Question:
> write the post order of the above BST
I,m confusing it starts with 50 or 60
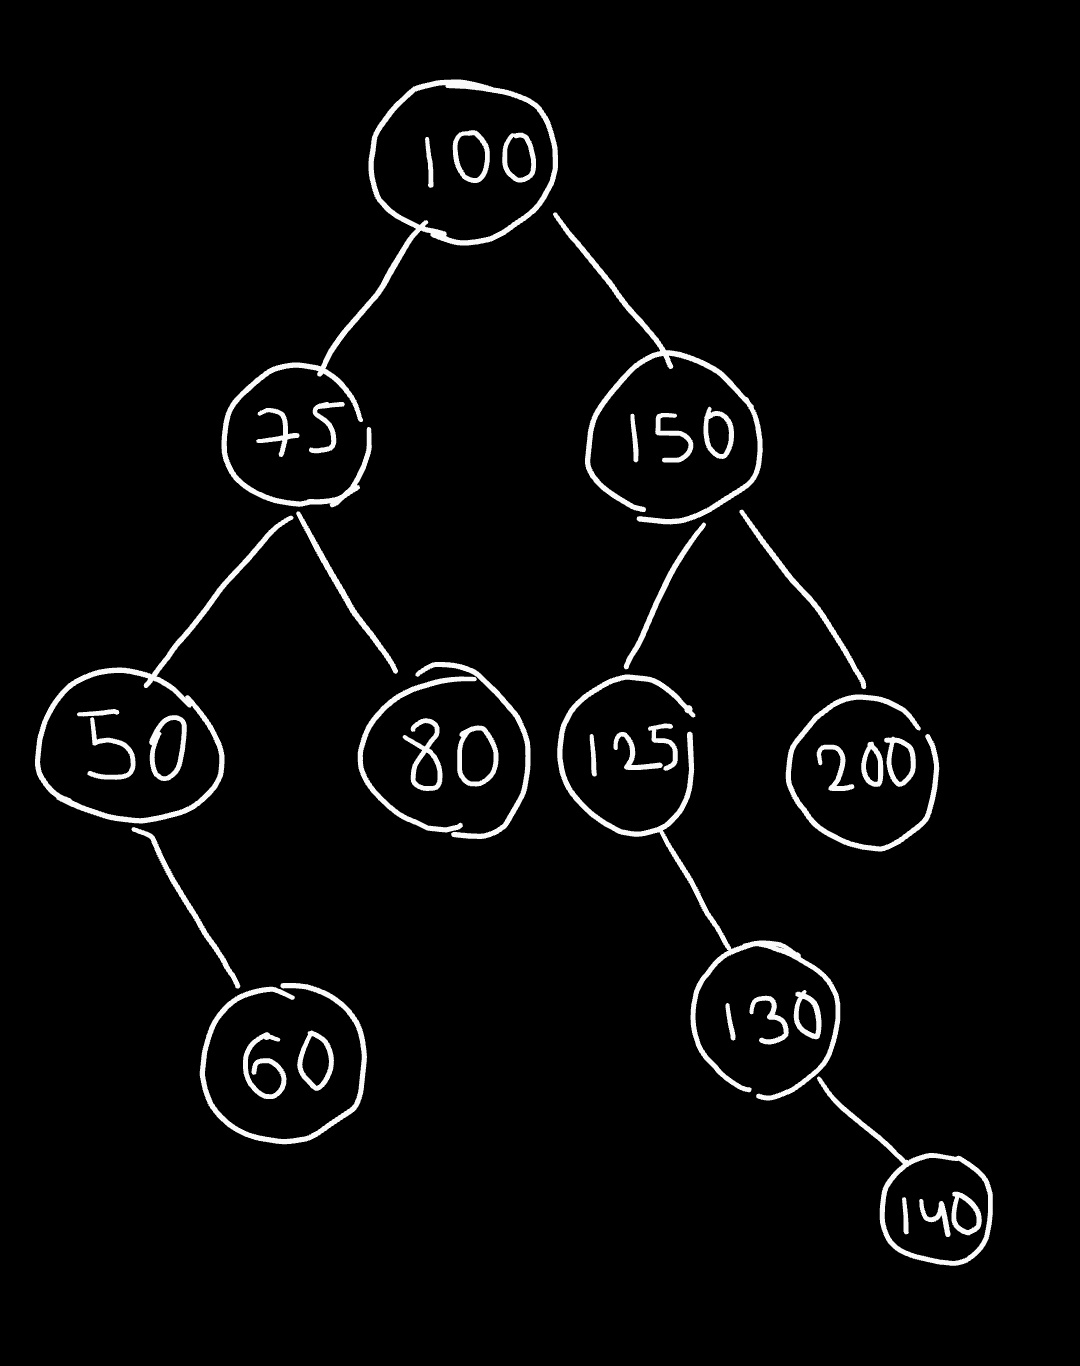
Answer: "Post order" means that a parent is always visited ("post") its children are visited.. So if you would start with 50, you cannot visit 60 anymore, as that would violate that rule.
The post order thus starts like this: 60, 50, 80, ...
As this is an assignment, please figure out the rest yourself, just making sure you always abide to the above rule.